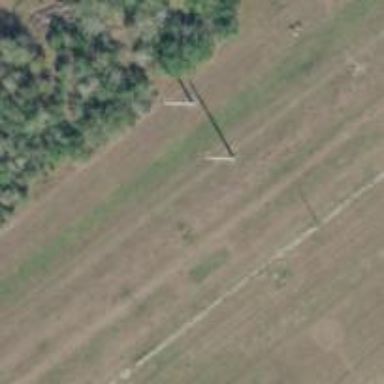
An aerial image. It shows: Power pole.